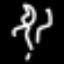
Label: squiggle